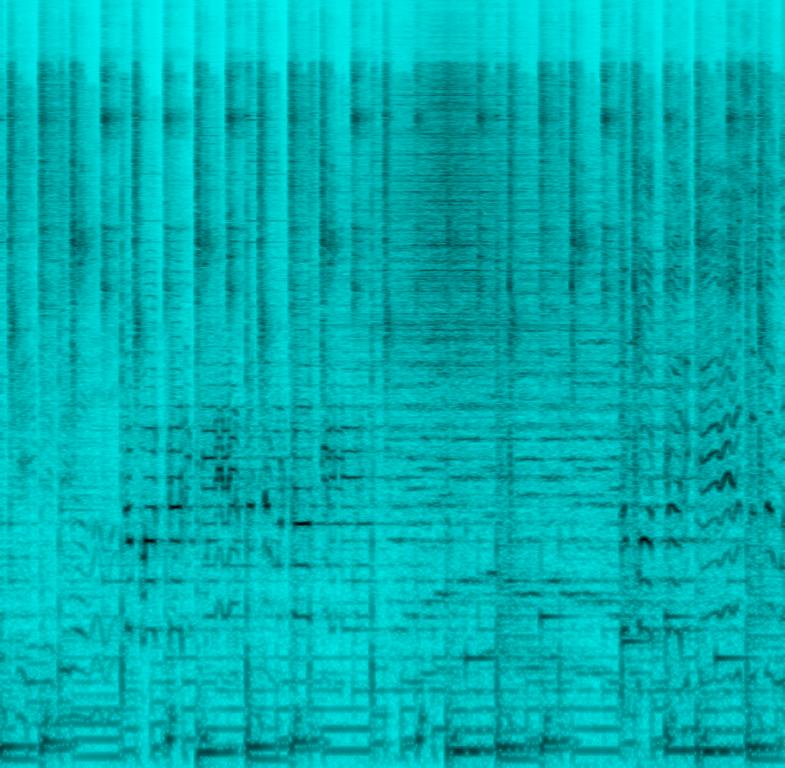
A male singer sings this passionate melody with auto tuned vocals. The song is medium tempo with Indian percussion, dholak percussion, keyboard accompaniment and various percussion hits. The song is a Punjabi pop song with poor audio quality.